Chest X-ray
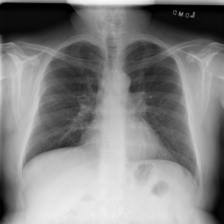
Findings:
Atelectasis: negative
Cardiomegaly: negative
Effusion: negative
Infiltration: negative
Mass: negative
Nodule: negative
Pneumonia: negative
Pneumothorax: negative
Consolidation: negative
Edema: negative
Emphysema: negative
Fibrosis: negative
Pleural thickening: negative
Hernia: negative